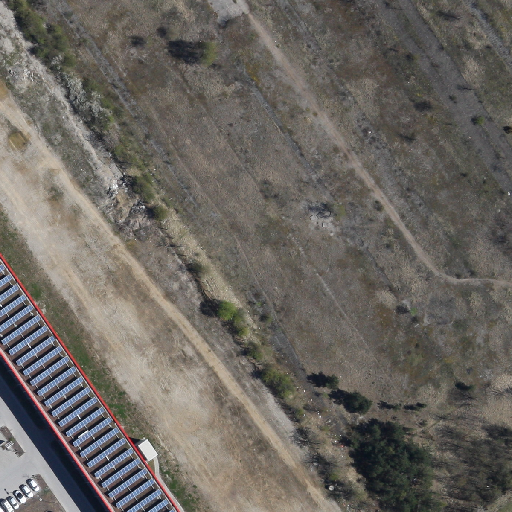
Referring expression: road